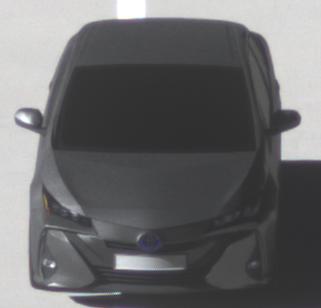
Make: Toyota
Model: Prius 1.8 Plug-In Hybrid
Detailed model: Prius (XW5) Plug-In
Model produced from: 2019/07
Model produced until: 2020/07
Doors: 5
Color: gray
Road condition: dry road
Daytime: morning or afternoon
Contrast: high contrast